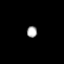
Tissue: prostate
Cell type: T cells
Senescence score: 0.2121
Nuclear area (px): 112
Mean DAPI intensity: 172.705